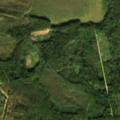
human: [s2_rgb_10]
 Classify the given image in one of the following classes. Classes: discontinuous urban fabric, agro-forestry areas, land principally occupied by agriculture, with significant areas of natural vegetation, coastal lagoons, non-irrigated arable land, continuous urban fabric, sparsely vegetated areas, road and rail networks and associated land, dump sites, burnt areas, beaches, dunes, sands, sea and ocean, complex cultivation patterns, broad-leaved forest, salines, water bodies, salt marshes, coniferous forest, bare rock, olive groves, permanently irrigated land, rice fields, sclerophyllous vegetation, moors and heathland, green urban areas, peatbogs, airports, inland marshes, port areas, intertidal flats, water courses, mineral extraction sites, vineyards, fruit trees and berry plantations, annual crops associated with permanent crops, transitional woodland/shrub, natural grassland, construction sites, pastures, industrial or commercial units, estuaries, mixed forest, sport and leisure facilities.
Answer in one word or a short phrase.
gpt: broad-leaved forest, coniferous forest, mixed forest, transitional woodland/shrub, peatbogs